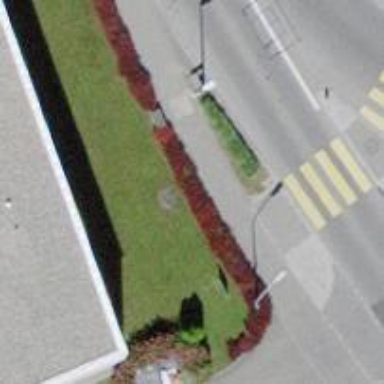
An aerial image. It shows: Bus stop with platform for public transport.